Field crop: maize
Growth stage: 1
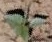
Species: datura